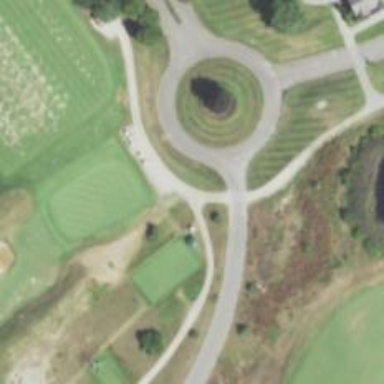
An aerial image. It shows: Path for both road and golf.